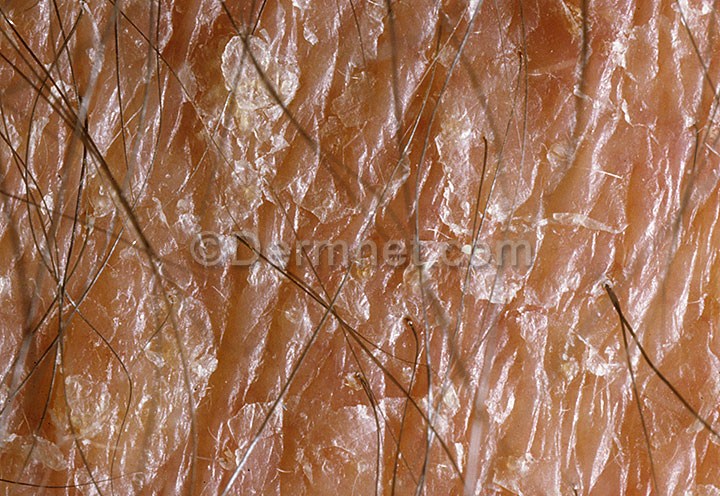
Disease: Psoriasis pictures Lichen Planus and related diseases